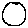
Label: circle